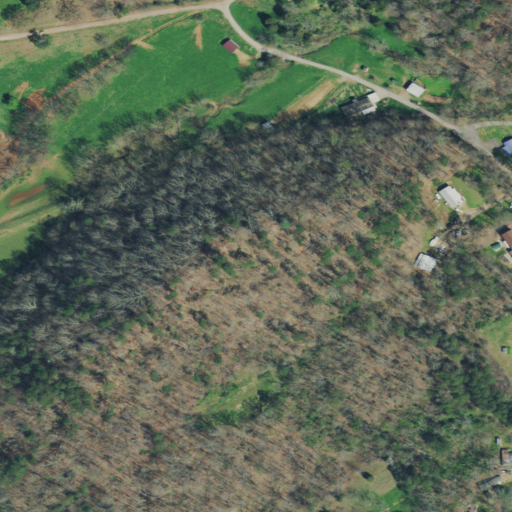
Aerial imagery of mountain in Tennessee named Nichols Mountain containing deciduous forest, mixed forest, pasture, open development, low intensity development, and medium intensity development